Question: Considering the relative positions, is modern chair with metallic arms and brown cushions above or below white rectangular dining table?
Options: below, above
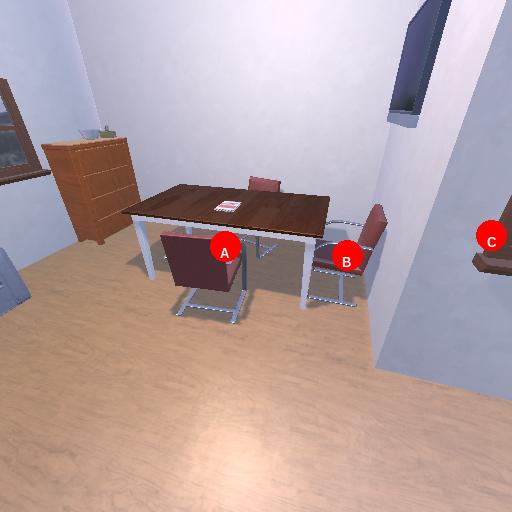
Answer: below